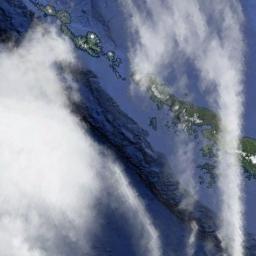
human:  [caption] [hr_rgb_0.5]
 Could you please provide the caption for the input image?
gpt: The stratus clouds are located above the surface of the sea while some ups and downs are on the ocean floor .

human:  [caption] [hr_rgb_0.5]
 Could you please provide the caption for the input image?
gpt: Large fluffy white clouds on green land and blue sea .

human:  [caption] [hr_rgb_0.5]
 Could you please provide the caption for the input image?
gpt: The white cloud is above blue sea and green island .

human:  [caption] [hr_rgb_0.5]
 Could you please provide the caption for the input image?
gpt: A large cloud of white clouds floated above the hills .

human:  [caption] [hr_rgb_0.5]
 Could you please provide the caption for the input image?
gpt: There are thick white clouds over some islands .